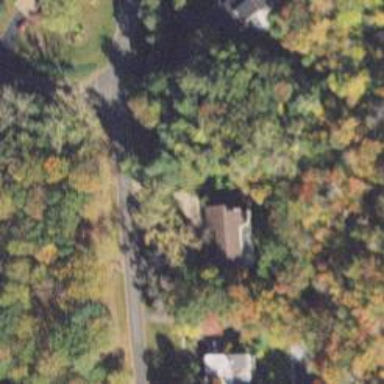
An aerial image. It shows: Residential driveway serving as service road.